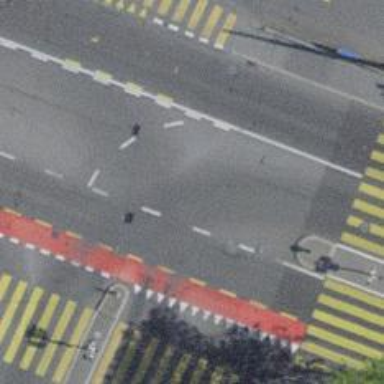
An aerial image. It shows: Tertiary road with asphalt surface and cycle lane. Trolley wires are present along the road.